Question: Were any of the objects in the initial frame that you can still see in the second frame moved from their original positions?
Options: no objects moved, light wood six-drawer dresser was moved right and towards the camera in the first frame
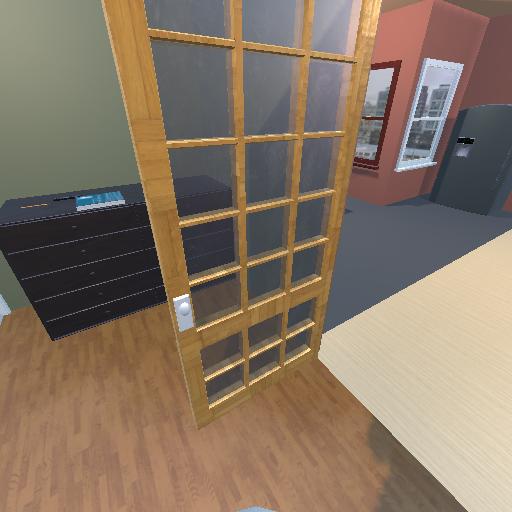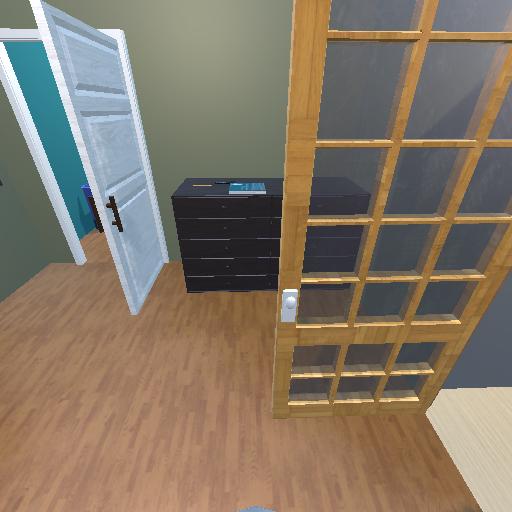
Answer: no objects moved